Question: I usually have no problems with making CSS sprites, but this one has got me stumped...and I'm not sure how to solve it. Basically I have a navigation sprite that looks like this:

I'm using the standard convention of laying them out in '<li>' tags such like:
'''
<li class="welcome"><a href="#" title="welcome">welcome</a></li>
'''
And then applying CSS to adjust the background position:
'''
#navigation li.welcome a {
width:155px;
background-position:-0px -46.5px; }
'''
Of course I didn't think of this, but the problem happens on hover. Since you can only define "square" areas, when you hover over an element, the "blue" hover state is being carried over to the next navigation item.
I then thought that I'd have to make individual images for each item... but that wouldn't work quite right either because of the overlapping arrow sections.
Maybe I have to seperate out the "in between" arrow seperators? I'm really not sure.
I'm stumped here. Any ideas?
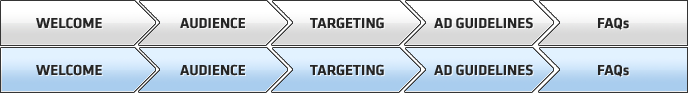
Answer: Could you recreate the sprite so that the navigation buttons are stacked vertically? Then it seems you could use negative left margins to fit the buttons together. This way, the negative space on the left side of the button would be empty, rather than have an arrow tip in it, so on hover, the cavity would remain transparent.